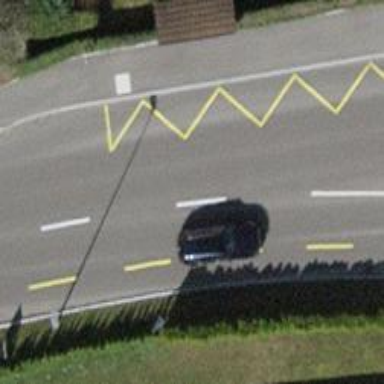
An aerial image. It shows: Bus stop with stop position for public transport.